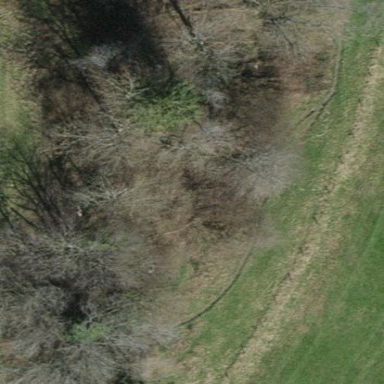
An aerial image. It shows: Mixed deciduous woodland area with variety of trees.